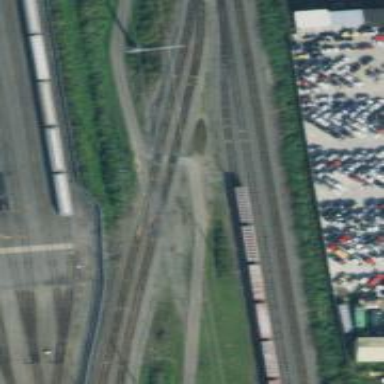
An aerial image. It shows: Railway crossing.